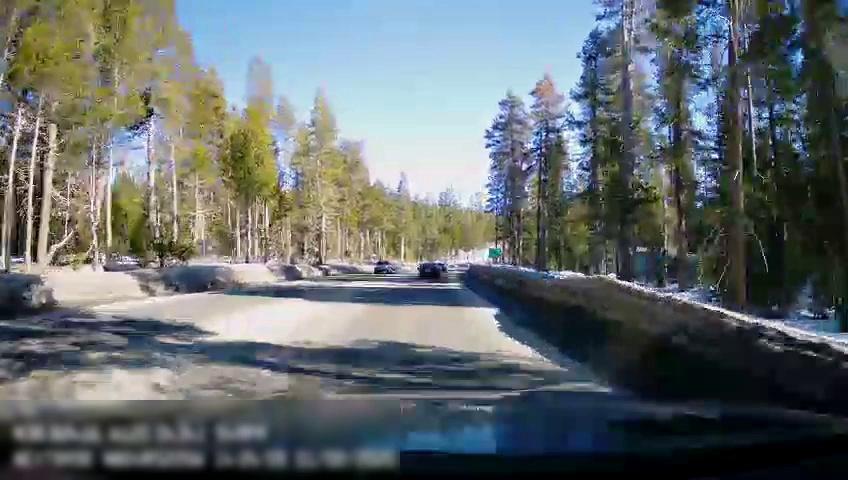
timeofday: Day
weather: Snowy
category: Drivable Space
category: Vehicles | Car
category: Vehicles | SUV
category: Traffic | Signs